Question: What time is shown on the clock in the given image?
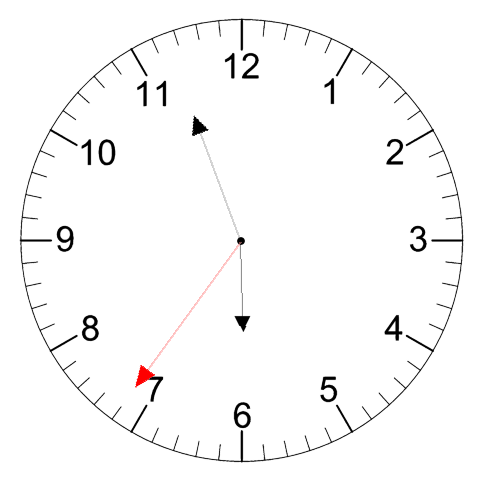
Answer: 05:56:36